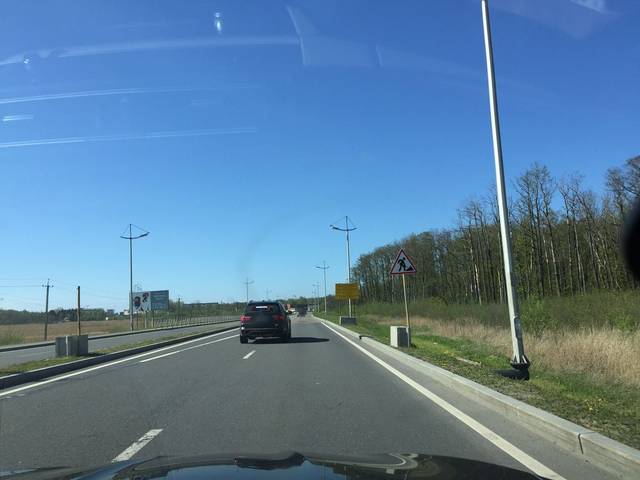
Region: Russia
Coordinates: 54.944, 20.506